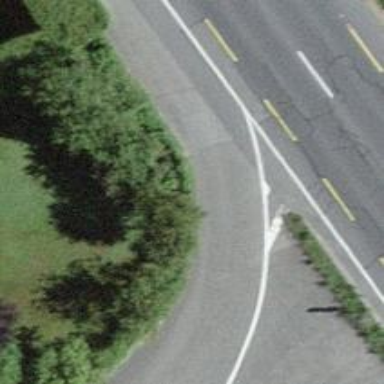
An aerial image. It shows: Unclassified road with asphalt surface.